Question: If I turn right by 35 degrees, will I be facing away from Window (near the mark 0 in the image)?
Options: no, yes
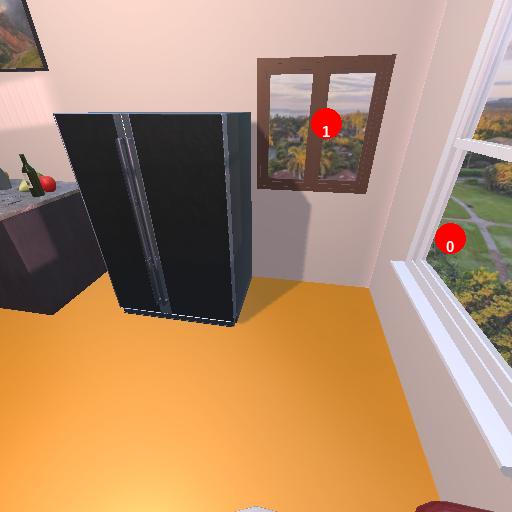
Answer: no